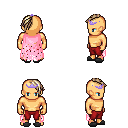
a pixel art fantasy rpg character, male body template, human, tanned skin, pink tattered cape, red pants, white blonde long mohawk hairstyle, purple tiara, gray slippers, four views (front, back, left, right), 2x2 character sprite sheet, small pixel art, hard edges, no anti-aliasing